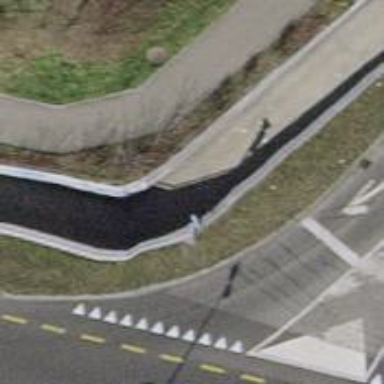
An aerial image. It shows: Cycle barrier.